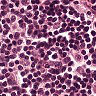
Metastatic tissue present: no